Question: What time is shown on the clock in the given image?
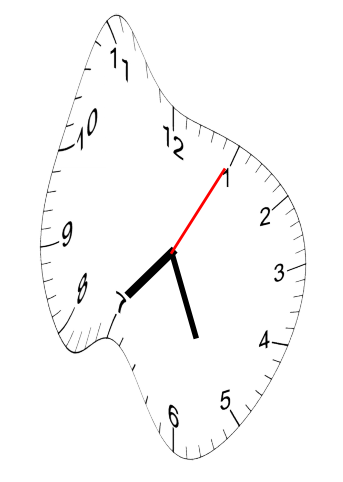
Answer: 07:26:05